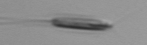
Label: Chrysochromulina